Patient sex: M
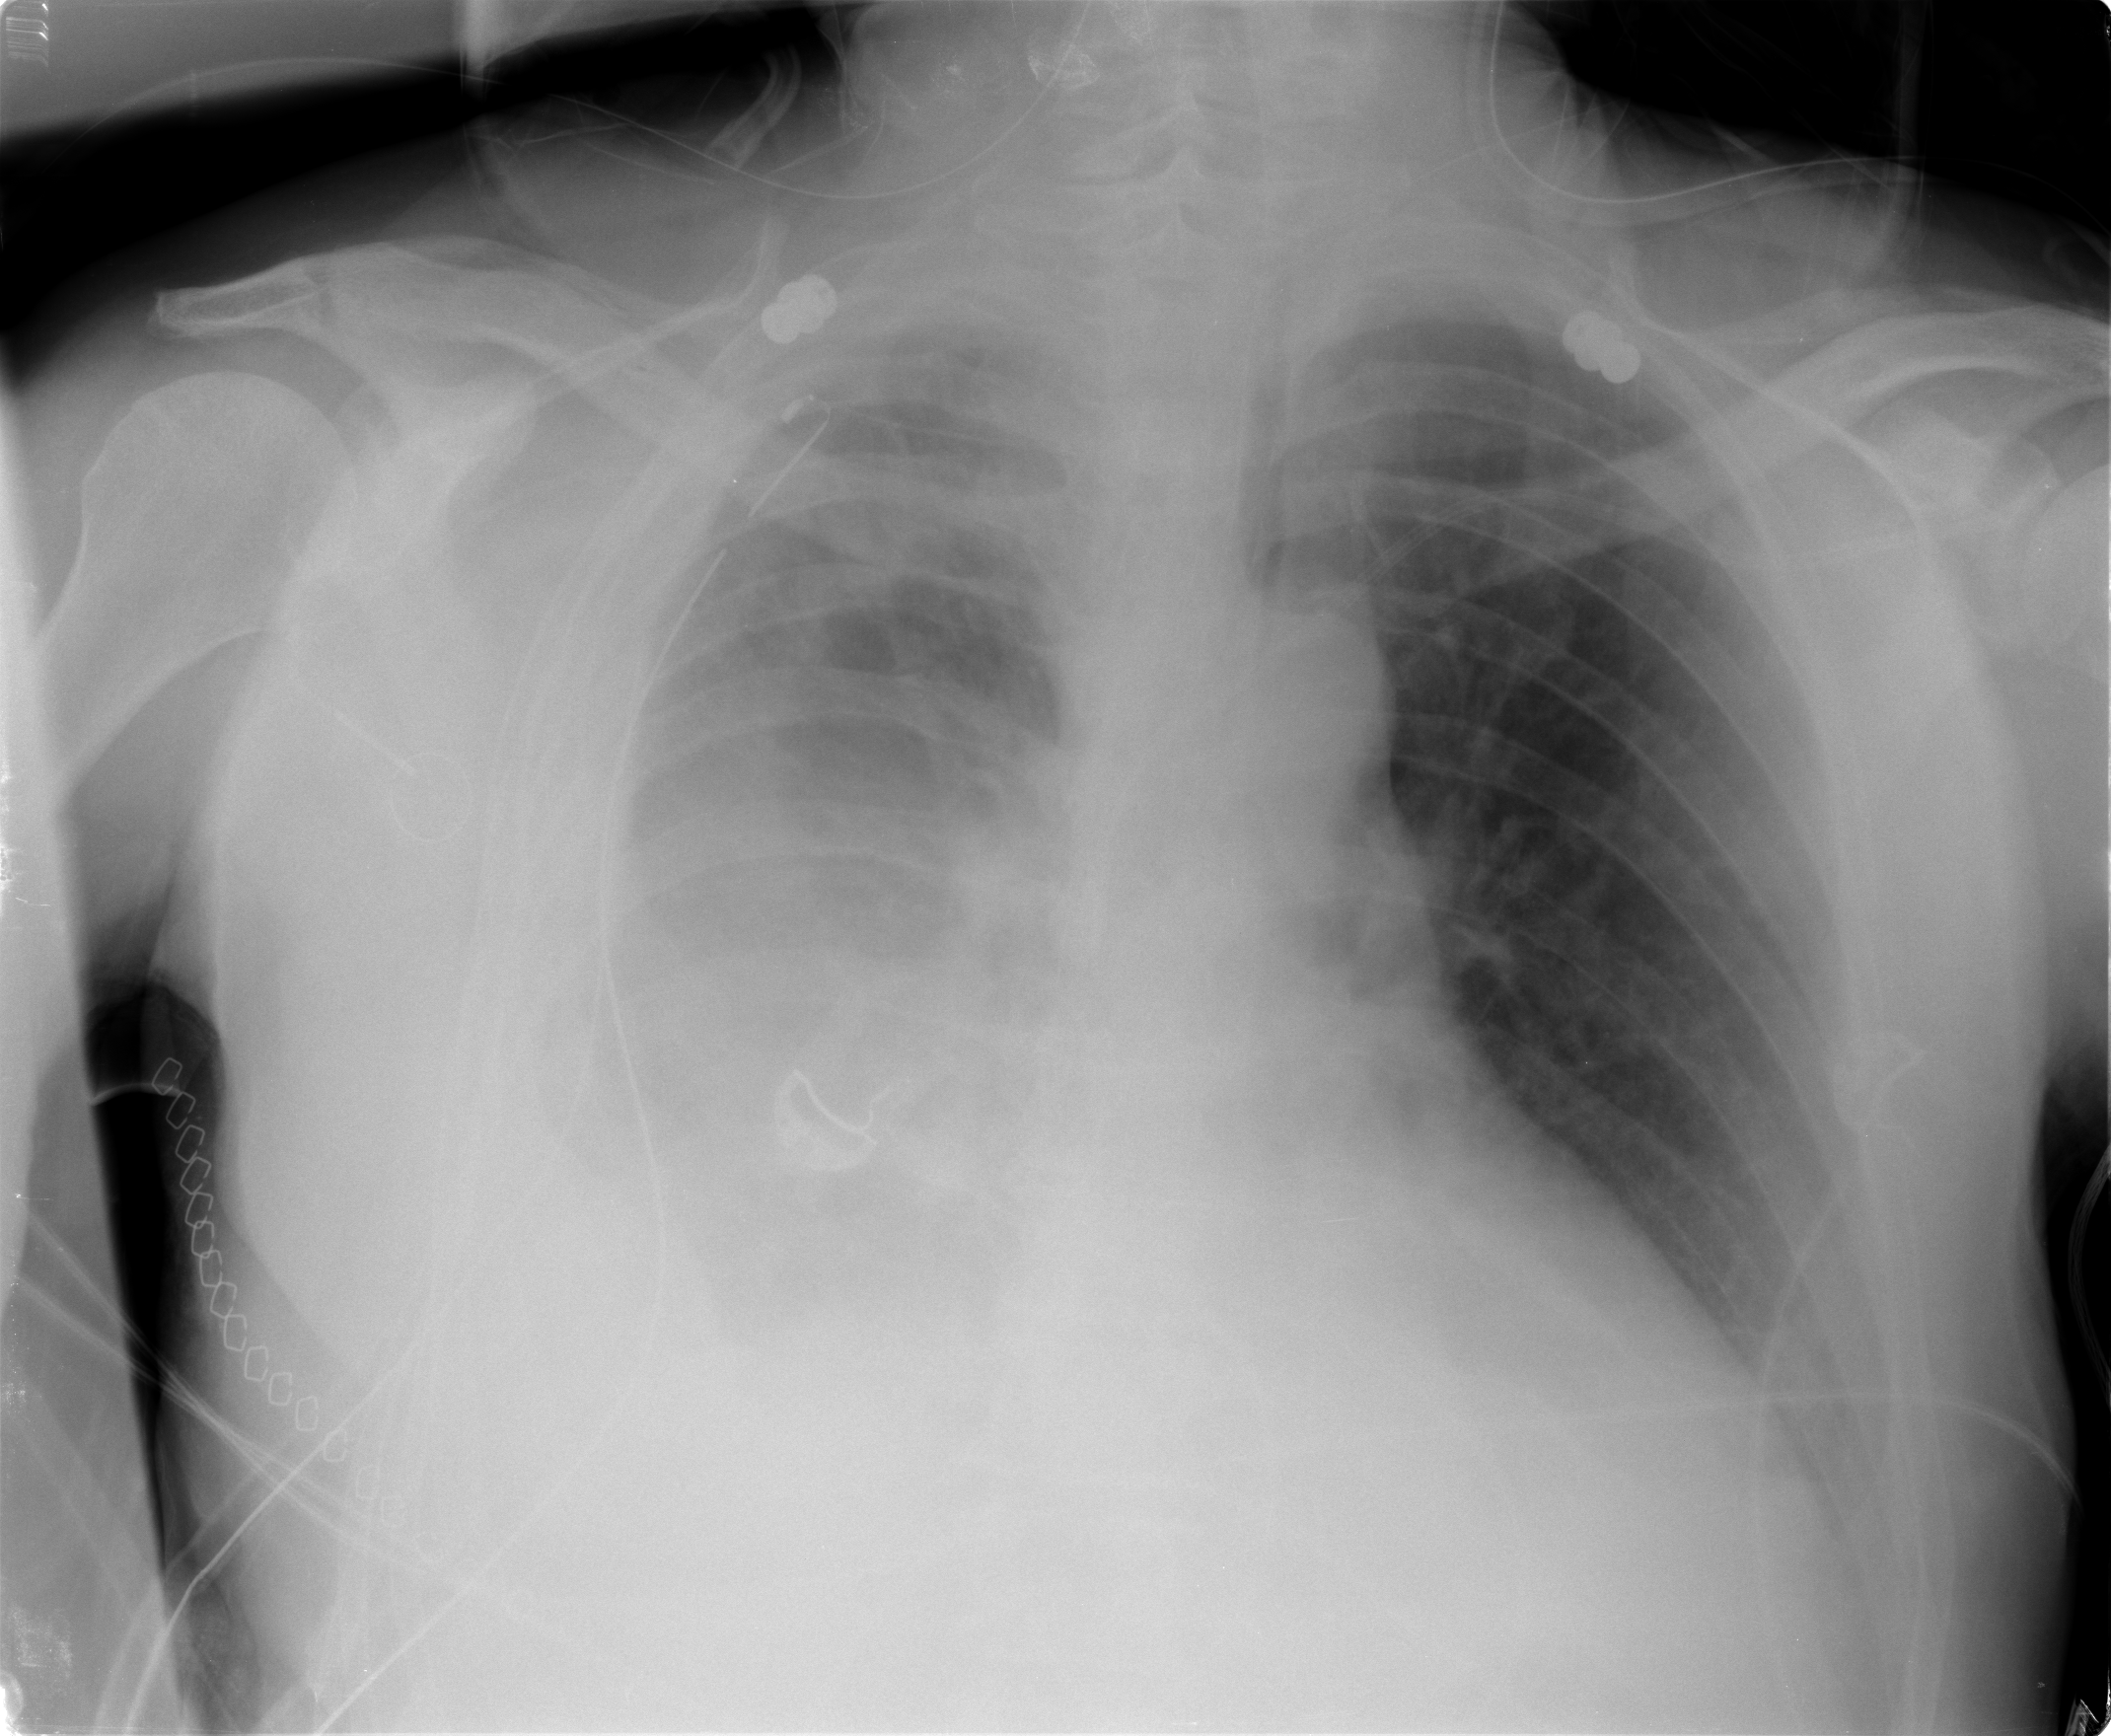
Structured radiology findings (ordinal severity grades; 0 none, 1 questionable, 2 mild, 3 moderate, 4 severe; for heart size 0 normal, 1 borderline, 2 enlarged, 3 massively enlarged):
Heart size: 0
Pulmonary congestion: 0
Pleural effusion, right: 3
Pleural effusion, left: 2
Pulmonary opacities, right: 1
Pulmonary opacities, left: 0
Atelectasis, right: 0
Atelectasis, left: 0